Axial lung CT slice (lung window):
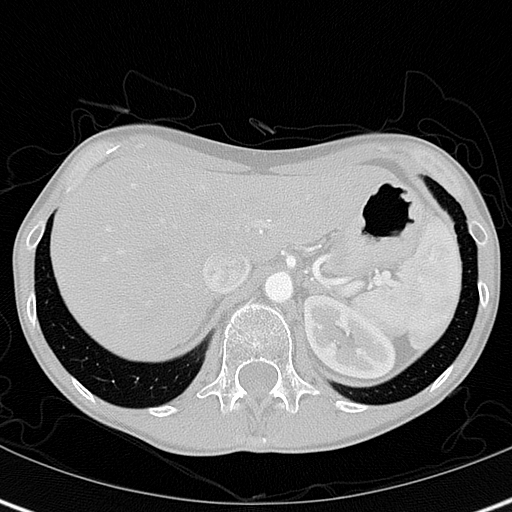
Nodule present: no